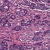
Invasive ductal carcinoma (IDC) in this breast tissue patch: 1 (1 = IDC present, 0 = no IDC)